Question: I'm Getting numeric value of "DateTimePciker.Date" at run time. But i want value like '08/10/2012'. How to get DATE value instead of Numeric value?
show picture of runtime:
---

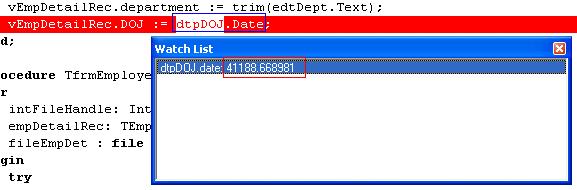
Answer: 'TDateTime' is not shown as you expect in old Delphi versions. 'TDateTime' is a float type, and that's exactly normal for the debugger to display the float value. You might consider converting it using 'DateTimeToStr()' if you need to see the value.